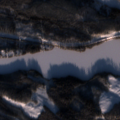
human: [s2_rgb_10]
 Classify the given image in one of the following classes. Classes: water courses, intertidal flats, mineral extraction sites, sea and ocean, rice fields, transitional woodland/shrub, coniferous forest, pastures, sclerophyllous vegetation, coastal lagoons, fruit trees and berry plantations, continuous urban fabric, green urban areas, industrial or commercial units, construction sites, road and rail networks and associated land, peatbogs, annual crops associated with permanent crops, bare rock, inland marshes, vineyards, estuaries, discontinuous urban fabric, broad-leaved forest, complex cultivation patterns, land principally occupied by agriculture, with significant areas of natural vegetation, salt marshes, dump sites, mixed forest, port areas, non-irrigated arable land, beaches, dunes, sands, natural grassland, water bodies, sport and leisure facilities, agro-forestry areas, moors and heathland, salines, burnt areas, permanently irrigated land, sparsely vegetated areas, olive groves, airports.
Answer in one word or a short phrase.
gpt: coniferous forest, mixed forest, water bodies